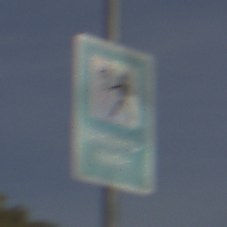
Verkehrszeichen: Verkehrshelfer
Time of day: MorningAfternoon
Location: Outdoor (Suburban)
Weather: PartlyCloudy
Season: NotSpecified
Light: Natural